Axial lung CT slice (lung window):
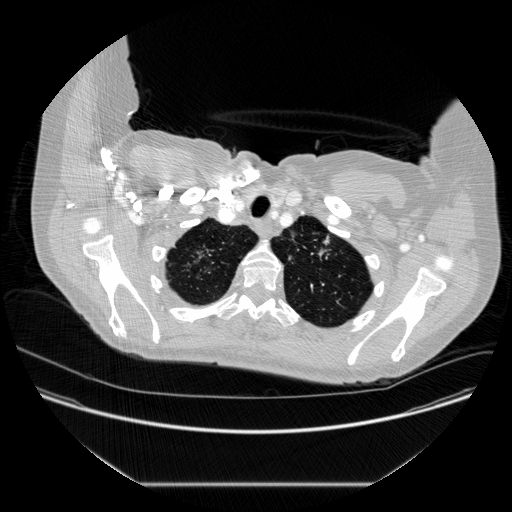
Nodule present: no